Field crop: tomato
Growth stage: 1
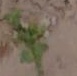
Species: portulaca